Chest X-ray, AP view. Patient: 49 years old, sex M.
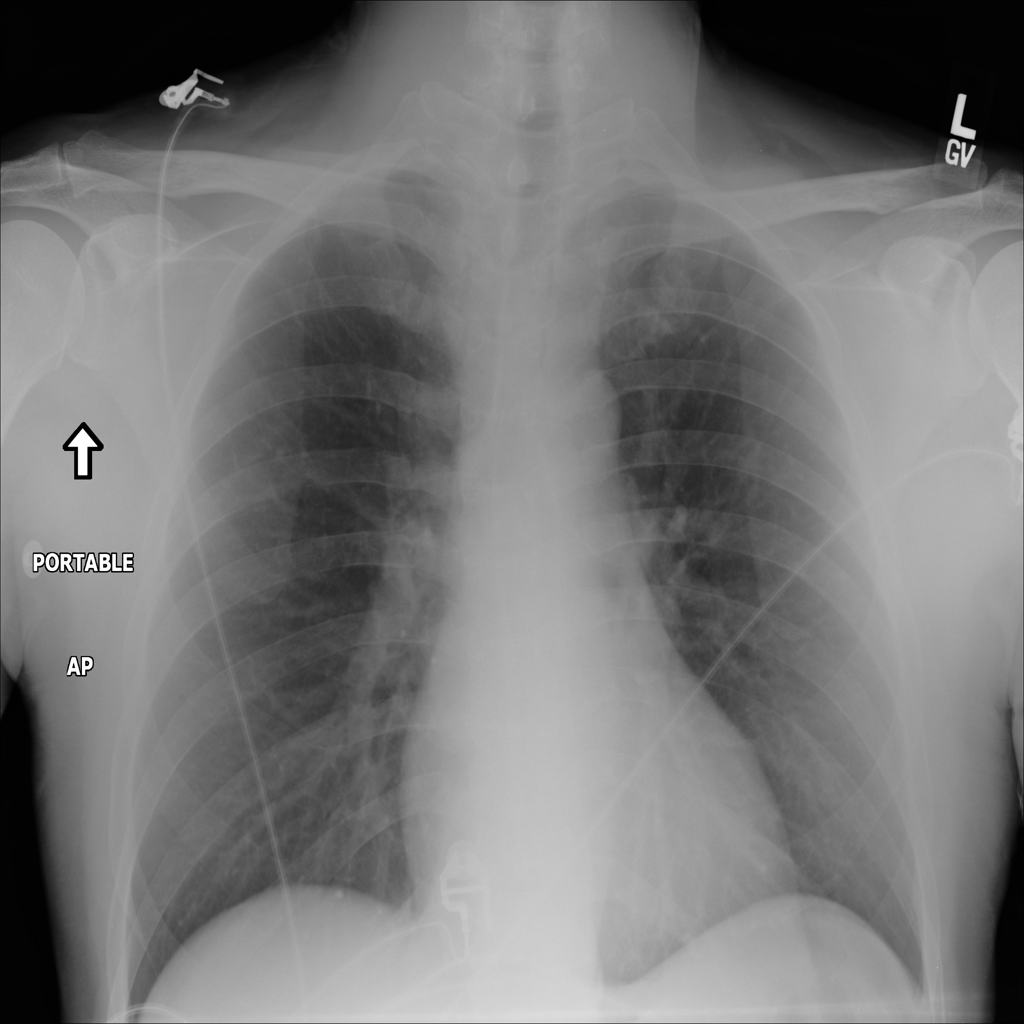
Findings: No Finding